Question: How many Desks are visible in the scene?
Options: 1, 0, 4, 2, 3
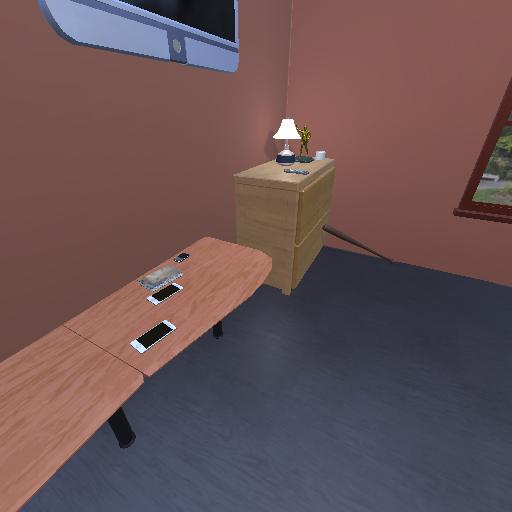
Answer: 1